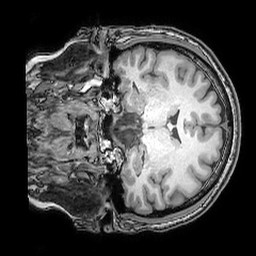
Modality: T1w
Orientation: coronal
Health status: ill
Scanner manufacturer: philips
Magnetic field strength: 3 T
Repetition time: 0.007 s
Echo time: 0.0035 s